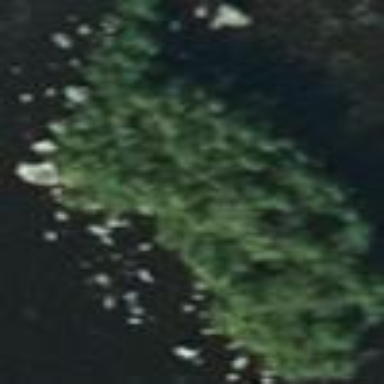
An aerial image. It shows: Islet.